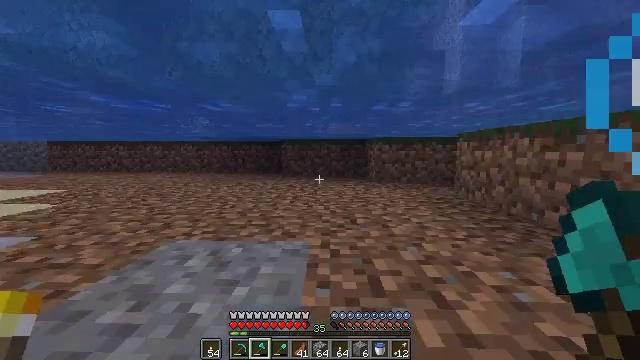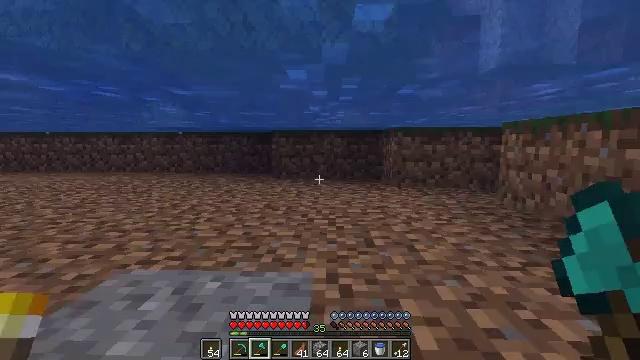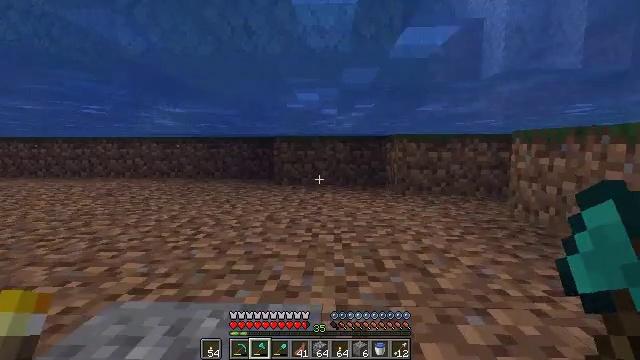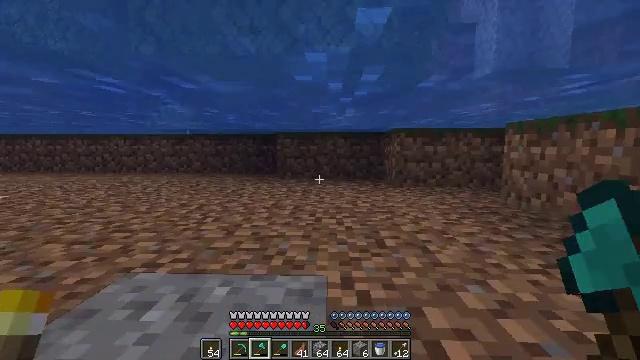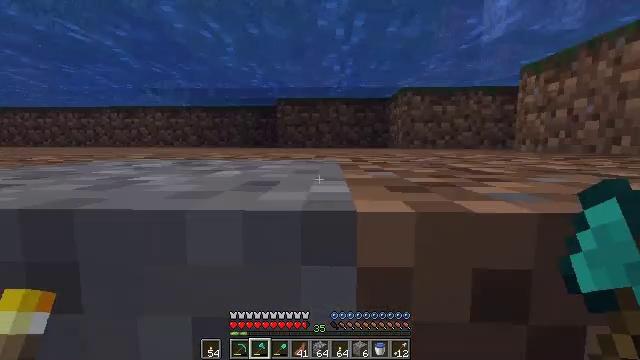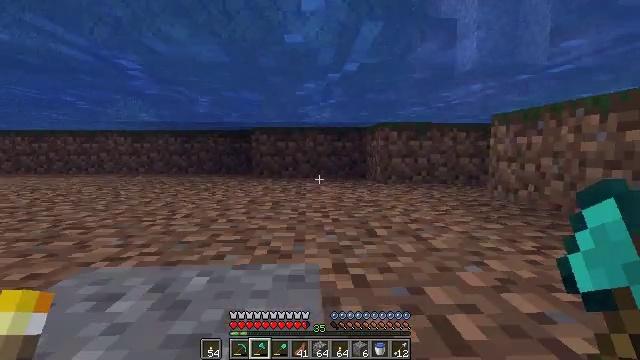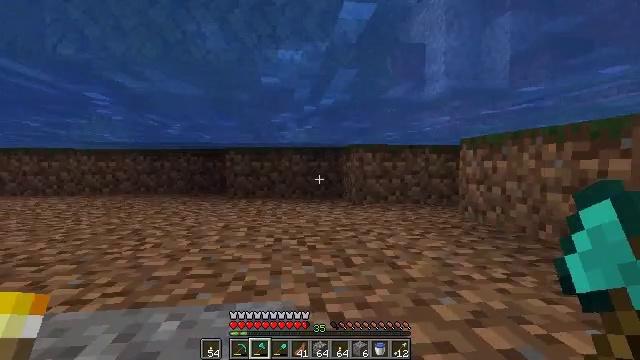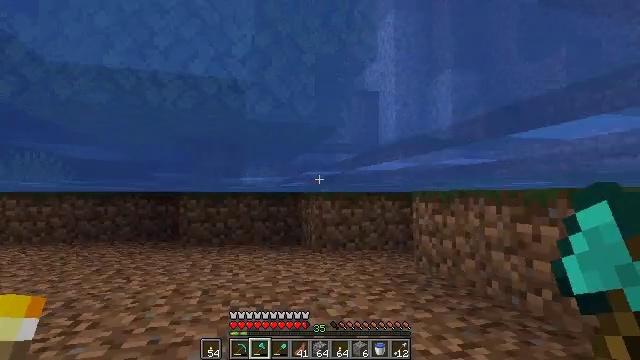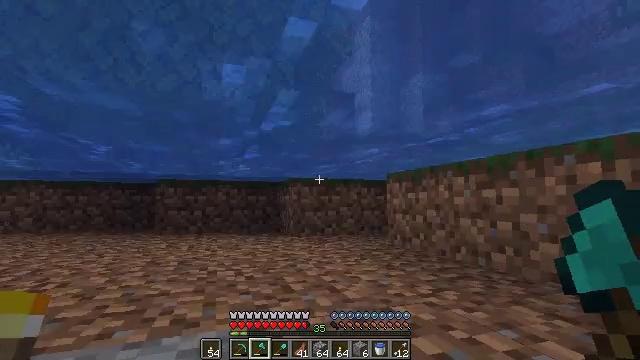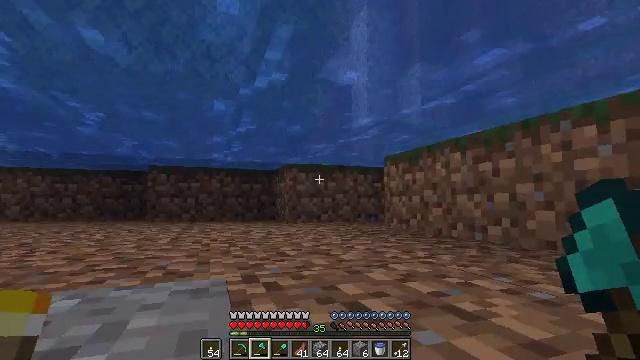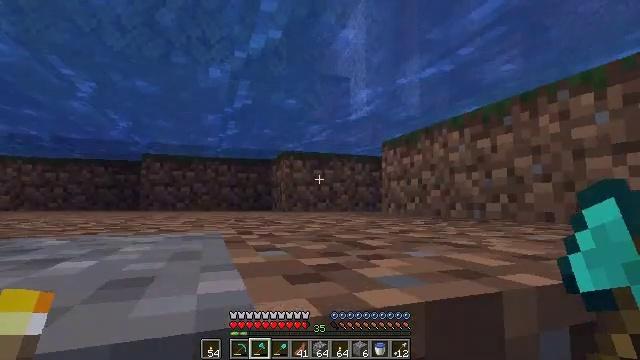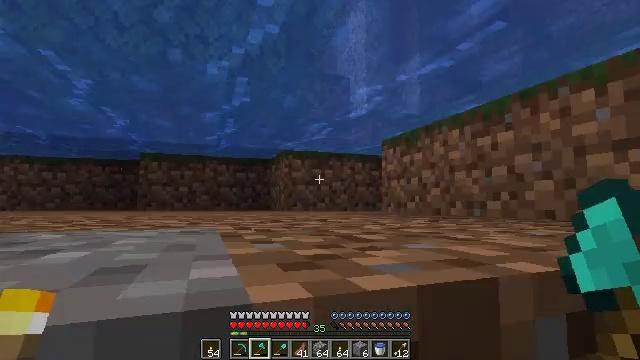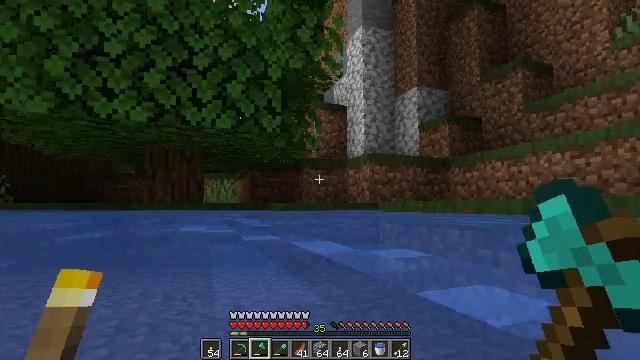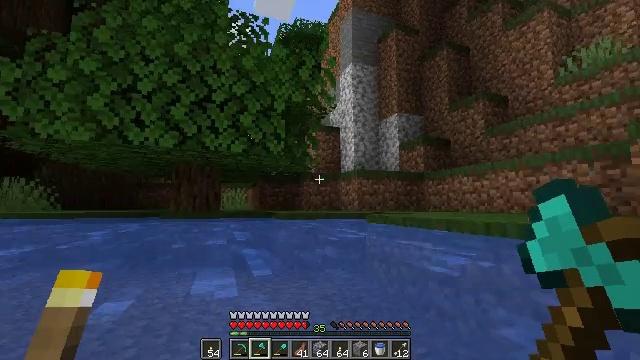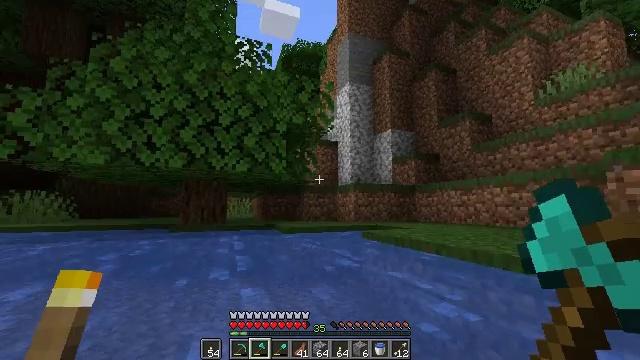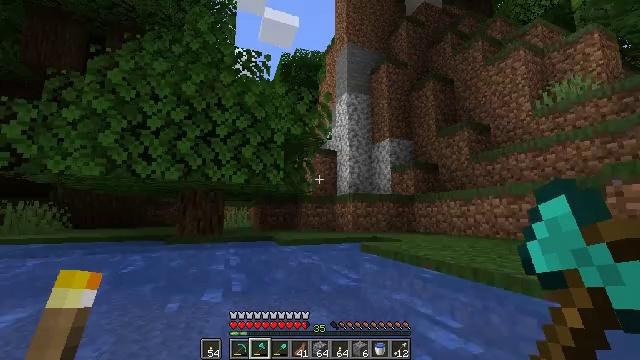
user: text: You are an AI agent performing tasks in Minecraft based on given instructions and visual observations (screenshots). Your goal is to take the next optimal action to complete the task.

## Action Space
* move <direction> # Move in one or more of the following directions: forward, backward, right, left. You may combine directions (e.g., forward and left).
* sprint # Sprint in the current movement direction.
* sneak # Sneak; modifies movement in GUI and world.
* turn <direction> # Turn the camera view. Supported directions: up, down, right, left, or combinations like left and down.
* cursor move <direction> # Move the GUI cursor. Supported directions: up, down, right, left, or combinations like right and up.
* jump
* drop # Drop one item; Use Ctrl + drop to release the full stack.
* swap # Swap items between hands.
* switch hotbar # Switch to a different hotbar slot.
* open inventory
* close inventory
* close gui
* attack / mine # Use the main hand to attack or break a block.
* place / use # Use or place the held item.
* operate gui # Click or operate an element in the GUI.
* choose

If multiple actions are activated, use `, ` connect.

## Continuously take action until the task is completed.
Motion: motion action
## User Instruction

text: Collect some oak leaves.
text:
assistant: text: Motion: move forward, sprint, jump
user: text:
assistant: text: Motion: move forward, sprint, jump
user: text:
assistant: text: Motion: move forward, sprint, jump
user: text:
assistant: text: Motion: move forward, sprint
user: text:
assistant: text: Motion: move forward, sprint, turn right and up
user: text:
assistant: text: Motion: move forward, sprint, turn right and up
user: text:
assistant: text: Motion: move forward, sprint, turn right and up
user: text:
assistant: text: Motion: move forward, sprint, turn right and up
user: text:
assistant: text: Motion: move forward, sprint
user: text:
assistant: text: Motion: move forward, sprint
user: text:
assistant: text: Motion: move forward, sprint, jump
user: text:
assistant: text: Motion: move forward, sprint, jump
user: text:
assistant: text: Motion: move forward, sprint, jump
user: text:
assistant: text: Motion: move forward, sprint, turn up, jump
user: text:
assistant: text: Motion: move forward, sprint, turn up, jump
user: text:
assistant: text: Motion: move forward, sprint, jump
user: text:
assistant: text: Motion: move forward, sprint, jump
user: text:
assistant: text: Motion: move forward, sprint, jump
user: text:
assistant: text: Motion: move forward, sprint, jump
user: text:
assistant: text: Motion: move forward, sprint, jump
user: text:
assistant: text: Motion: move forward and move right, sprint, turn right
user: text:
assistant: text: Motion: move forward and move right, sprint
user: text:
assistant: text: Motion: move forward and move right, sprint, turn down
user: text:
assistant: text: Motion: move forward and move right, sprint
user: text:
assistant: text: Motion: move forward and move right, sprint
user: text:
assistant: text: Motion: move forward and move right, sprint
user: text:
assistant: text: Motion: move forward and move right, sprint, jump
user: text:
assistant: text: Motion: move forward and move right, sprint, turn right and up, jump
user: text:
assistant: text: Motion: move forward and move right, sprint, turn right, jump
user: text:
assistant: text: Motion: move forward and move right, sprint, jump